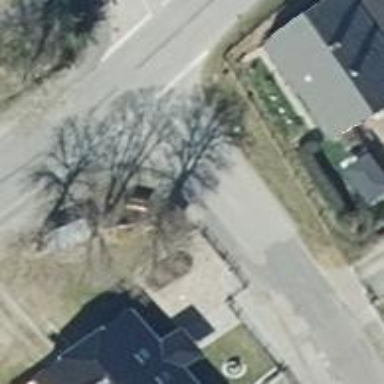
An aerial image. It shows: Emergency access point on the road.